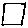
Label: square